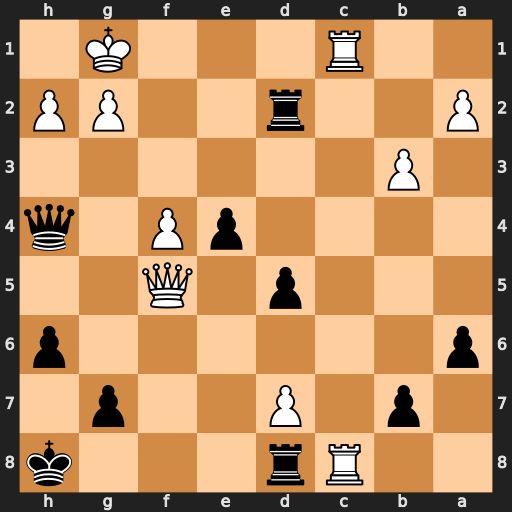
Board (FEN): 2Rr3k/1p1P2p1/p6p/3p1Q2/4pP1q/1P6/P2r2PP/2R3K1
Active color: b
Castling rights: -
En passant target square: -
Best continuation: Qf2+ Kh1 Qxg2#